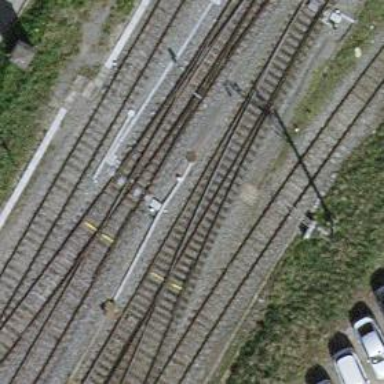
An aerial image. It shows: Single-track railway siding with electrified contact lines.